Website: bh-photo
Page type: store-pickup
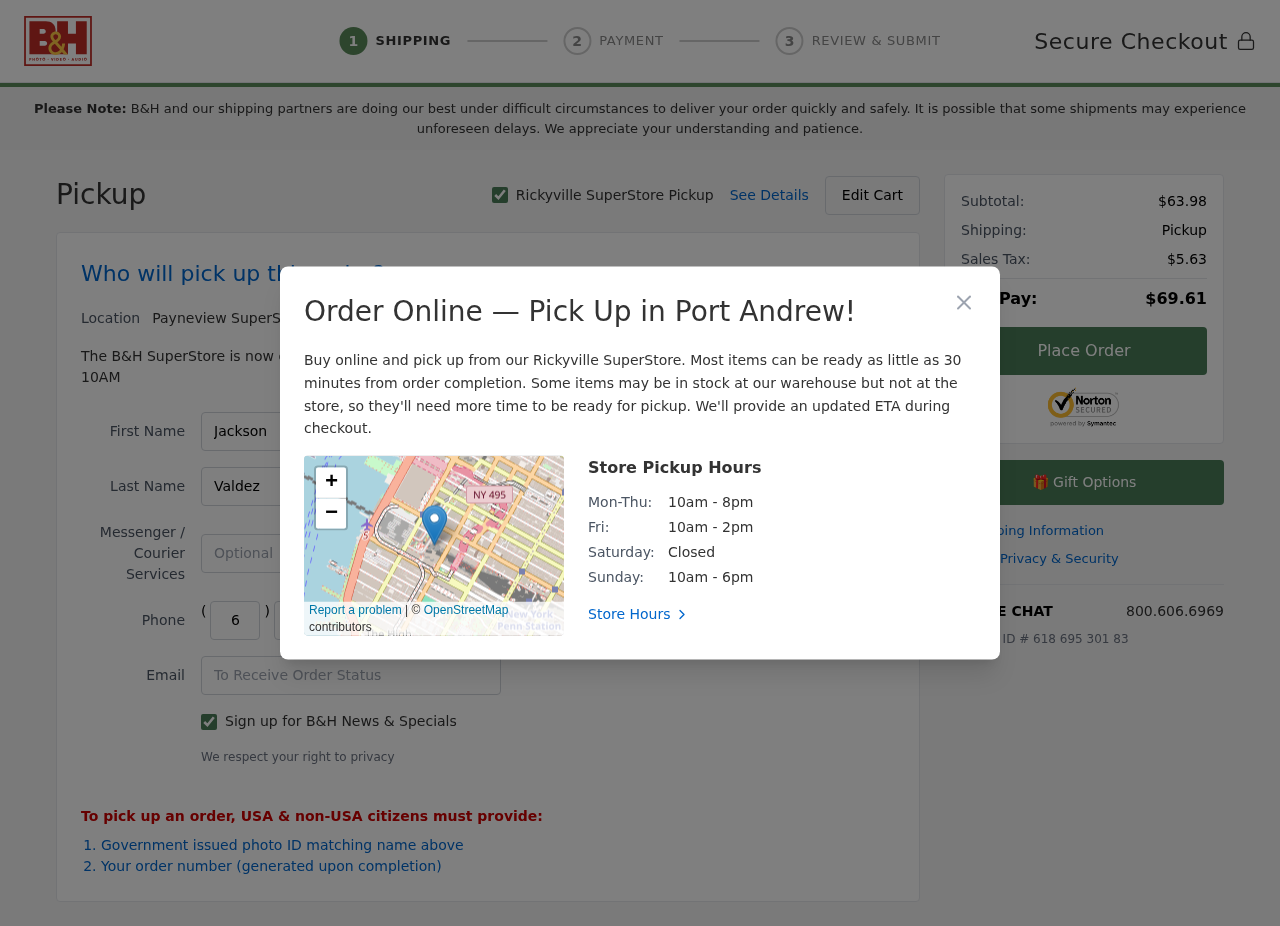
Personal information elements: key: PII_CITY
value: Rickyville
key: PII_CITY2
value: Payneview
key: PII_CITY3
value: Port Andrew
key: PII_EMAIL
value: jackson_valdez@yahoo.com
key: PII_FIRSTNAME
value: Jackson
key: PII_LASTNAME
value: Valdez
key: PII_PHONE_AREA
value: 676
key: PII_PHONE_PREFIX
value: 652
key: PII_PHONE_SUFFIX
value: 2983
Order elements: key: ORDER_SUBTOTAL
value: $63.98
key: ORDER_TAX
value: $5.63
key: ORDER_TOTAL
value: $69.61
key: ORDER_ID
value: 618 695 301 83